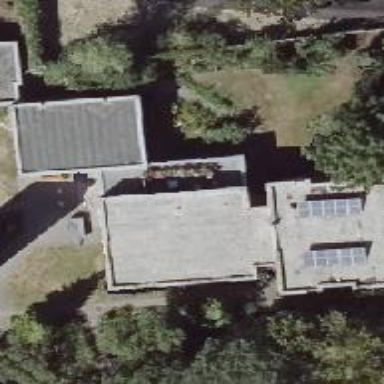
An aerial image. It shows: Religious building with flat roof.